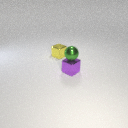
small purple metal cube to the right of small yellow metal cube